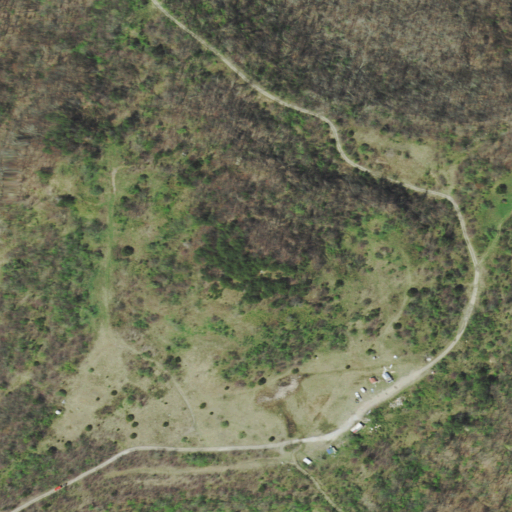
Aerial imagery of mountain in Tennessee named Jellico Mountain containing deciduous forest, grassland, and open development